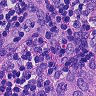
Metastatic tissue present: yes